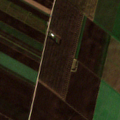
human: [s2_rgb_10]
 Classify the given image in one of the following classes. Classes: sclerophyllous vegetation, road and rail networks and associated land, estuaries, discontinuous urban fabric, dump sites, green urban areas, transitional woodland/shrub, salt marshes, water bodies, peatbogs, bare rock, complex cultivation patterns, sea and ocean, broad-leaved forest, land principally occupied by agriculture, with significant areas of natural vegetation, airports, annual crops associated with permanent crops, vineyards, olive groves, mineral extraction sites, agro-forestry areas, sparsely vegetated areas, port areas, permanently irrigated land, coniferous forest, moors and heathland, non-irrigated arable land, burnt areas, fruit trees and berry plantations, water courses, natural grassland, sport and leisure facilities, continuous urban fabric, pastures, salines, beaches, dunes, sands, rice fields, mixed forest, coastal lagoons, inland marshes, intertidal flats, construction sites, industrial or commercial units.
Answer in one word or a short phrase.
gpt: non-irrigated arable land, broad-leaved forest